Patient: sex F, age 43
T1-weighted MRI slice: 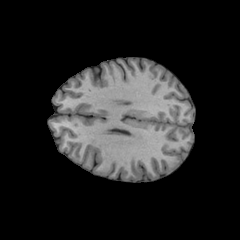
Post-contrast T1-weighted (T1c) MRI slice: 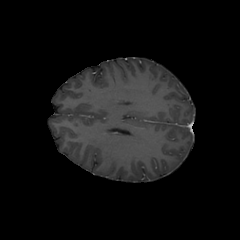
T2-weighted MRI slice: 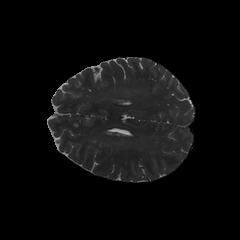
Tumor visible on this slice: no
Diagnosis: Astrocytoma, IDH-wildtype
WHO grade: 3